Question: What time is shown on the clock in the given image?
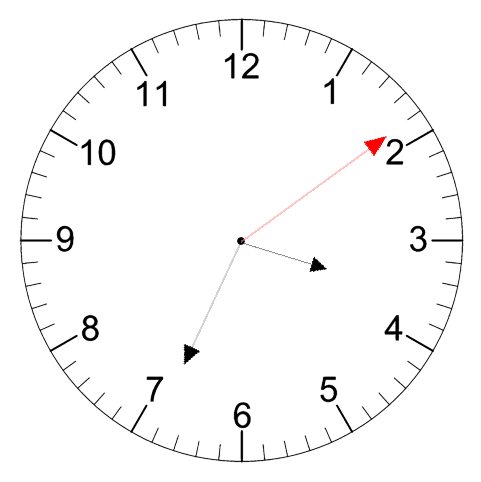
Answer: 03:34:09